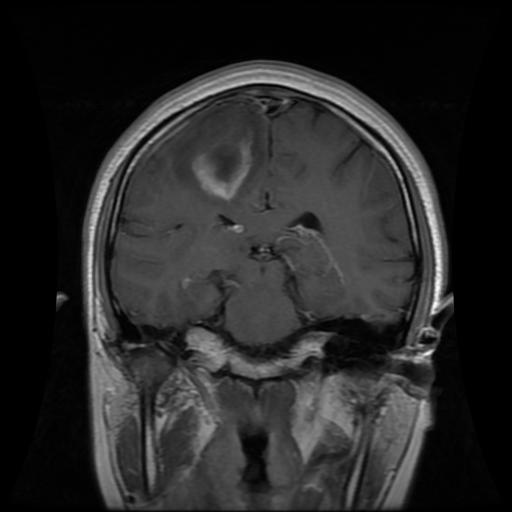
Label: glioma